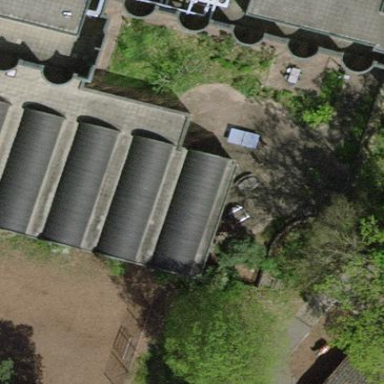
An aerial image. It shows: View of roof of building.